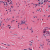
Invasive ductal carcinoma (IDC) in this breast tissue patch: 0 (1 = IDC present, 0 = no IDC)